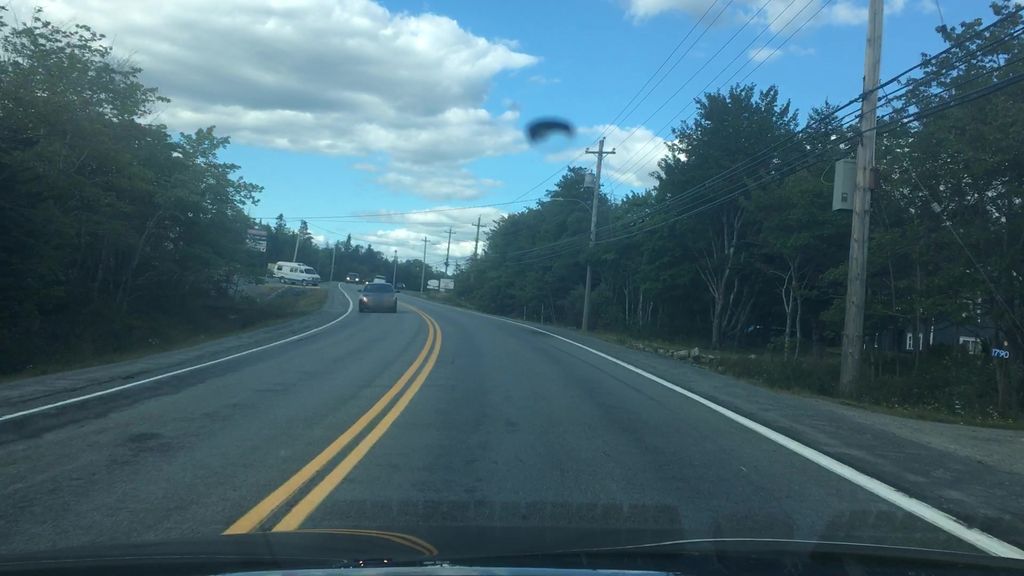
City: halifax